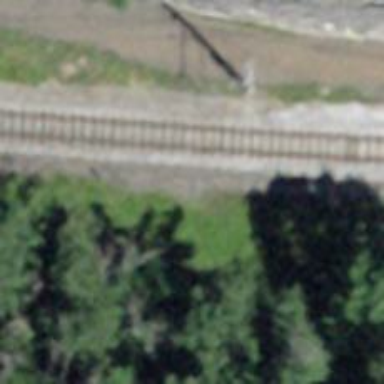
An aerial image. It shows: Narrow-gauge railway with electrified contact line.